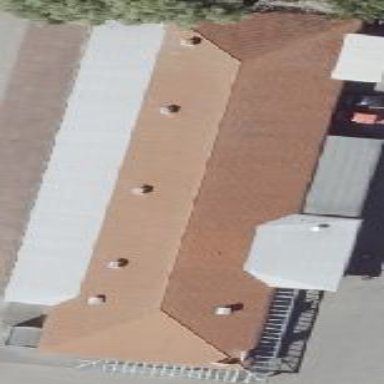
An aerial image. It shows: Retail building with hipped roof. It is supermarket.